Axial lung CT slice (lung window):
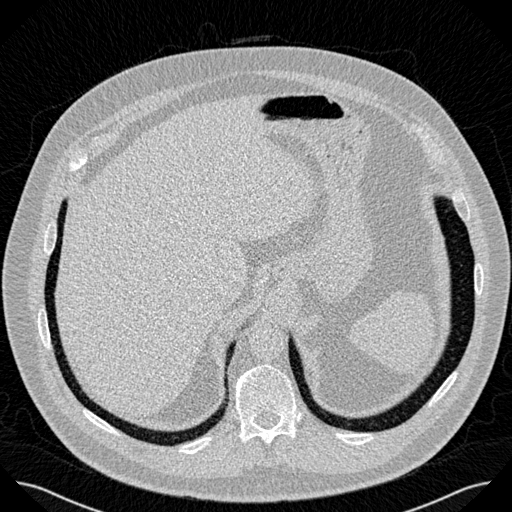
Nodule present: no